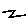
Label: zigzag